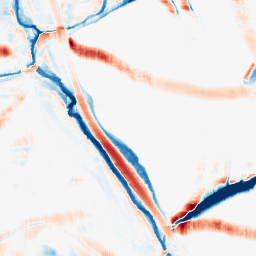
Category: morphological
Decomposition family: morphological_rect
Decomposition parameters: operation: average
width: 20
height: 20
Upsampling method: quartic
Upsampling parameters: scale: 2
Upsampling scale: 2